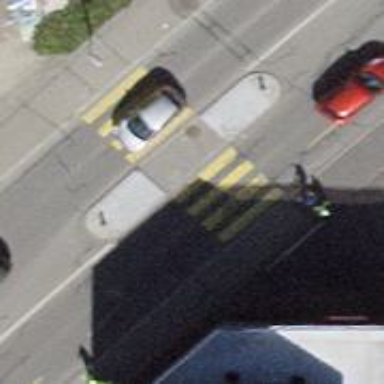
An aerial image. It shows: Zebra crossing with central island. It is uncontrolled and marked crossing.